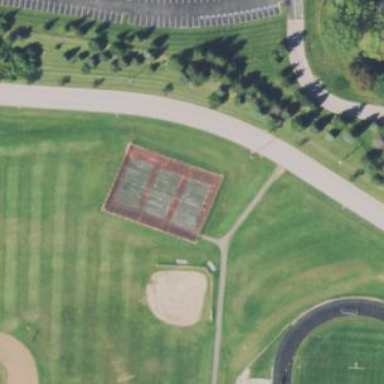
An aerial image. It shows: Tennis court on pitch.